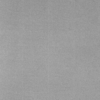
Label: dusty